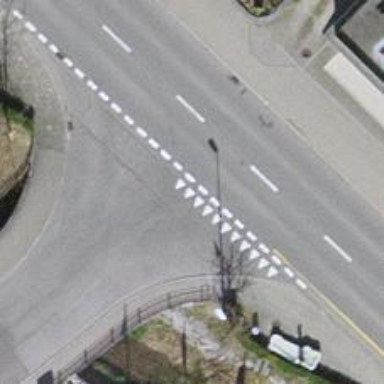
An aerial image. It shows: Road with "give way" sign.